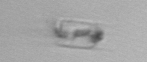
Label: Skeletonema